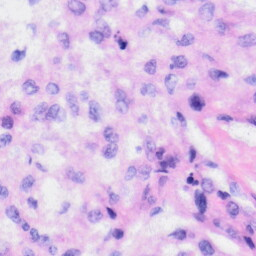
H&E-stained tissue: Liver